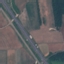
Land use / land cover class: Highway